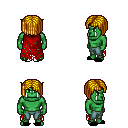
a pixel art fantasy rpg character, male body template, orc, green skin, red tattered cape, teal pants, blonde pageboy hairstyle, black slippers, four views (front, back, left, right), 2x2 character sprite sheet, small pixel art, hard edges, no anti-aliasing